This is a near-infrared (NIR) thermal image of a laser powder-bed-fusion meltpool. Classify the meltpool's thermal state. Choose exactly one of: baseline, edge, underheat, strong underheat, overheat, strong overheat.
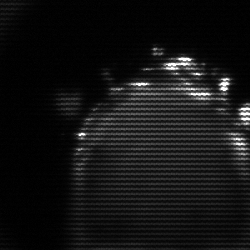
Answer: edge